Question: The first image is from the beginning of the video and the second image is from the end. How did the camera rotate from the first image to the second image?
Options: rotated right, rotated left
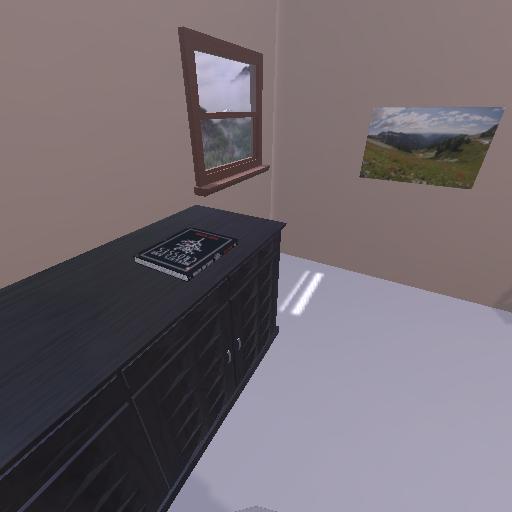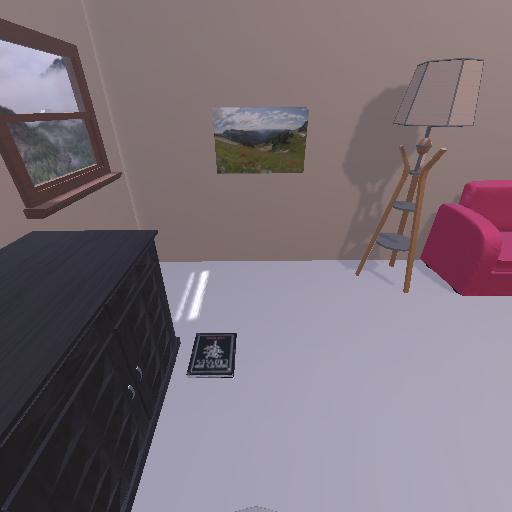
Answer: rotated right